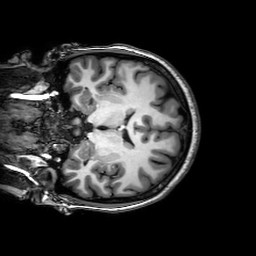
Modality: T1w
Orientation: coronal
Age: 22
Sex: female
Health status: healthy
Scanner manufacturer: philips
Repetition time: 0.008282 s
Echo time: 0.00381 s